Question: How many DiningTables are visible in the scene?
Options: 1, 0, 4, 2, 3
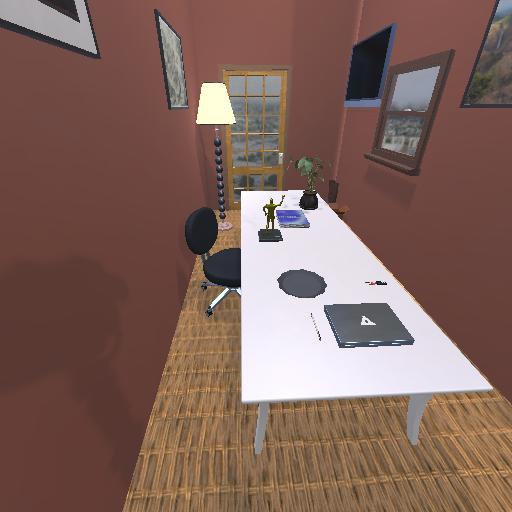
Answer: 1